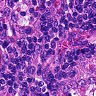
Metastatic tissue present: no